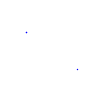
Particle: proton